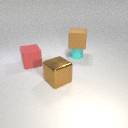
large brown rubber cube above small cyan rubber cylinder